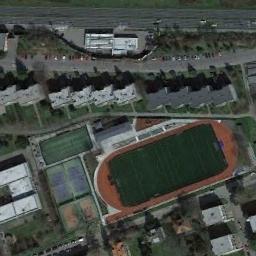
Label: ground_track_field